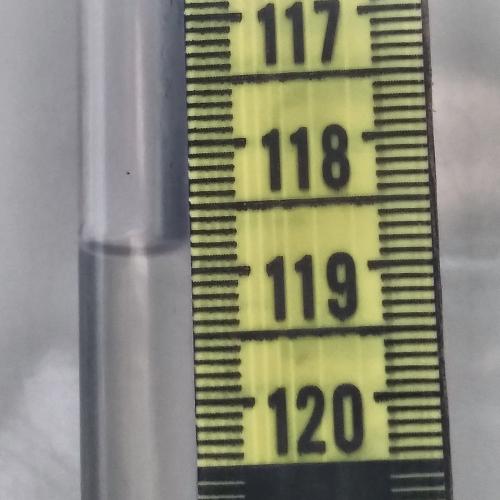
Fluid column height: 118.8 cm